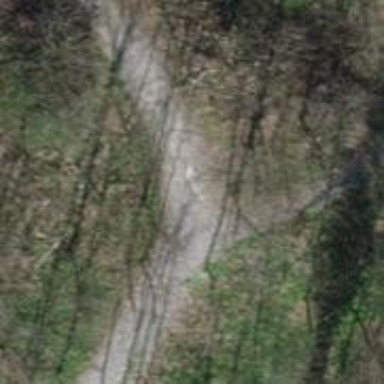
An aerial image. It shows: Path with pebblestone surface.